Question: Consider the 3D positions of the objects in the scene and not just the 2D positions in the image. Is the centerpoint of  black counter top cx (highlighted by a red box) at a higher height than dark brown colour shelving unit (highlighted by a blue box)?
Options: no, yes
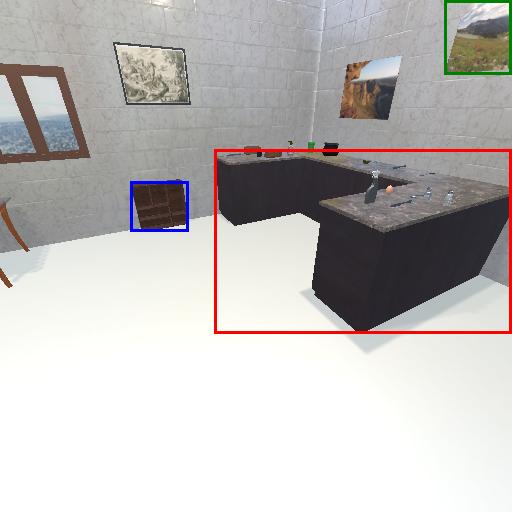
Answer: no